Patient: sex F, age 49
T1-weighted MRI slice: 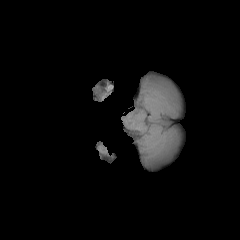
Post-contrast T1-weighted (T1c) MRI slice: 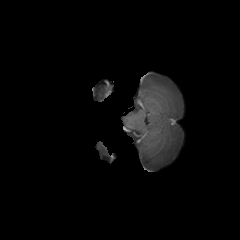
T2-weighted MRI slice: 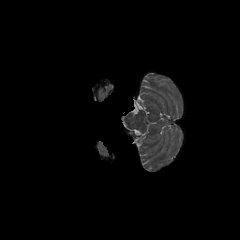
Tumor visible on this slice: no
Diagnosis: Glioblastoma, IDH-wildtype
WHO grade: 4